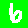
Digit: 6